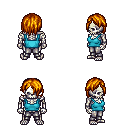
a pixel art fantasy rpg character, male body template, skeleton, teal pirate shirt, metal pants, dark blonde bangs hairstyle, four views (front, back, left, right), 2x2 character sprite sheet, small pixel art, hard edges, no anti-aliasing